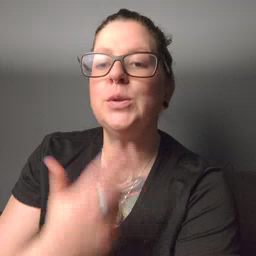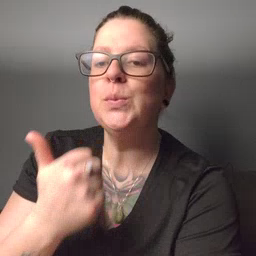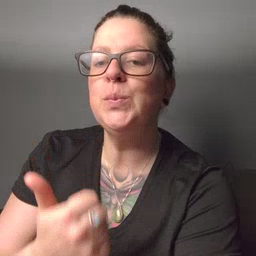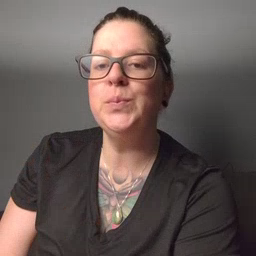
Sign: cute